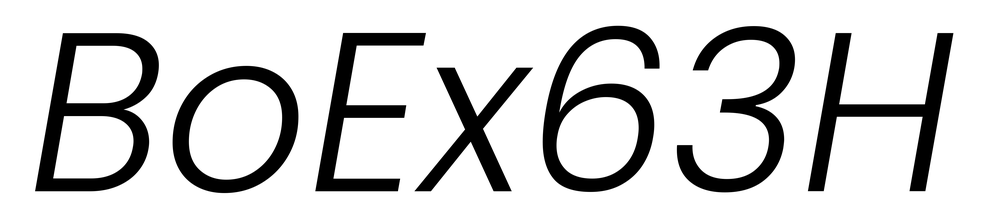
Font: Poppins-LightItalic